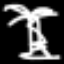
Label: palm tree